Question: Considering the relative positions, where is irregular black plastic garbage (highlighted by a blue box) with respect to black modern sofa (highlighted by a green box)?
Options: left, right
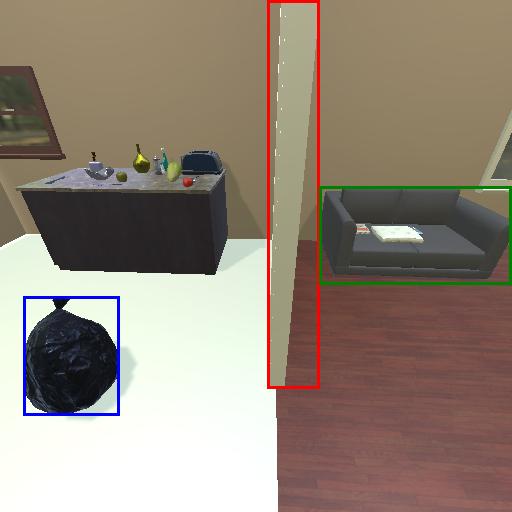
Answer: left